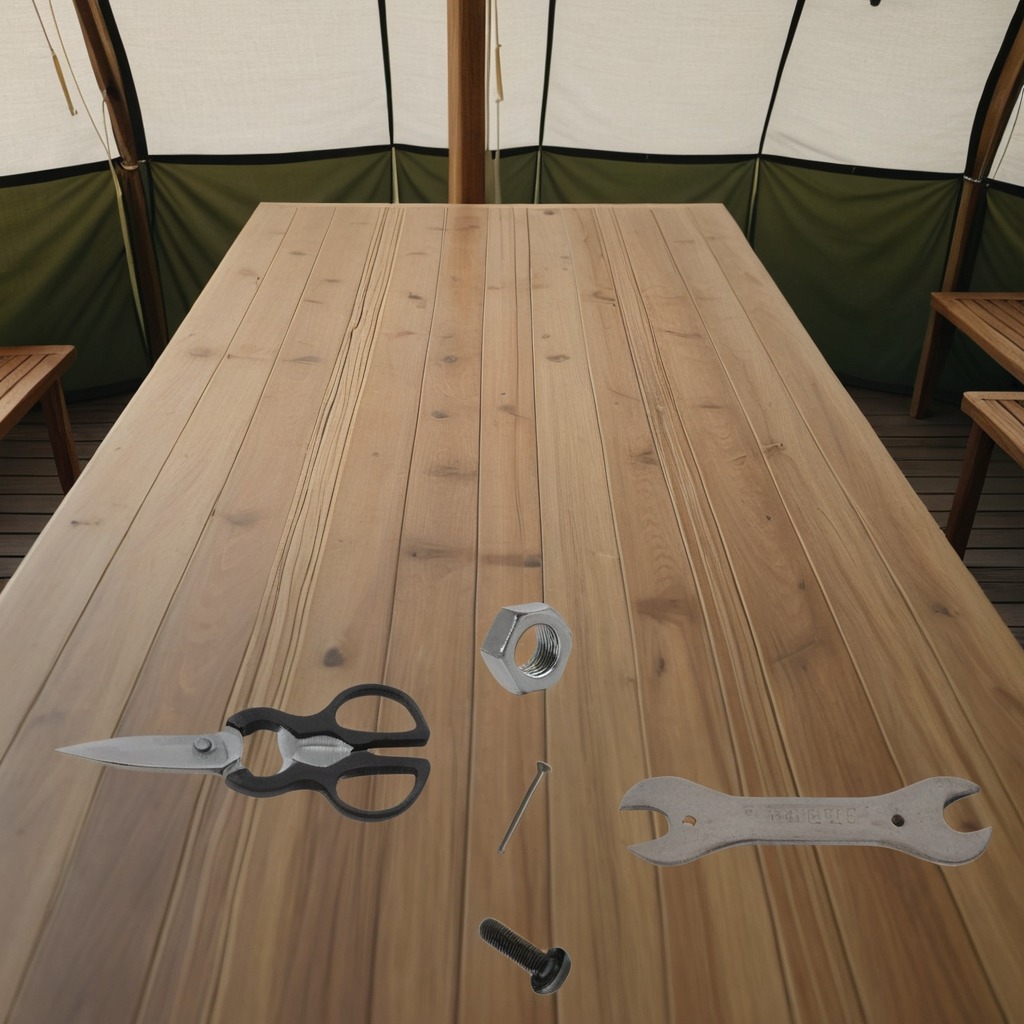
A metal machine screw, an iron nail, a metal nut, a pair of scissors, and a wrench are lying on a wooden table inside a jungle field workshop tent.